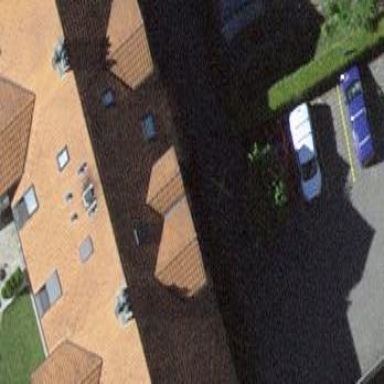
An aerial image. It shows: Gabled roof apartments building.